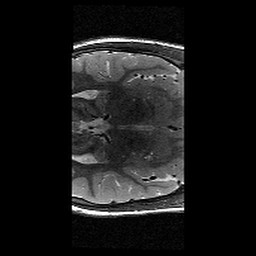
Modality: T2w
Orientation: axial
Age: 12
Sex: male
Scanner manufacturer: siemens
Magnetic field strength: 3 T
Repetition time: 9.23 s
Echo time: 0.067 s